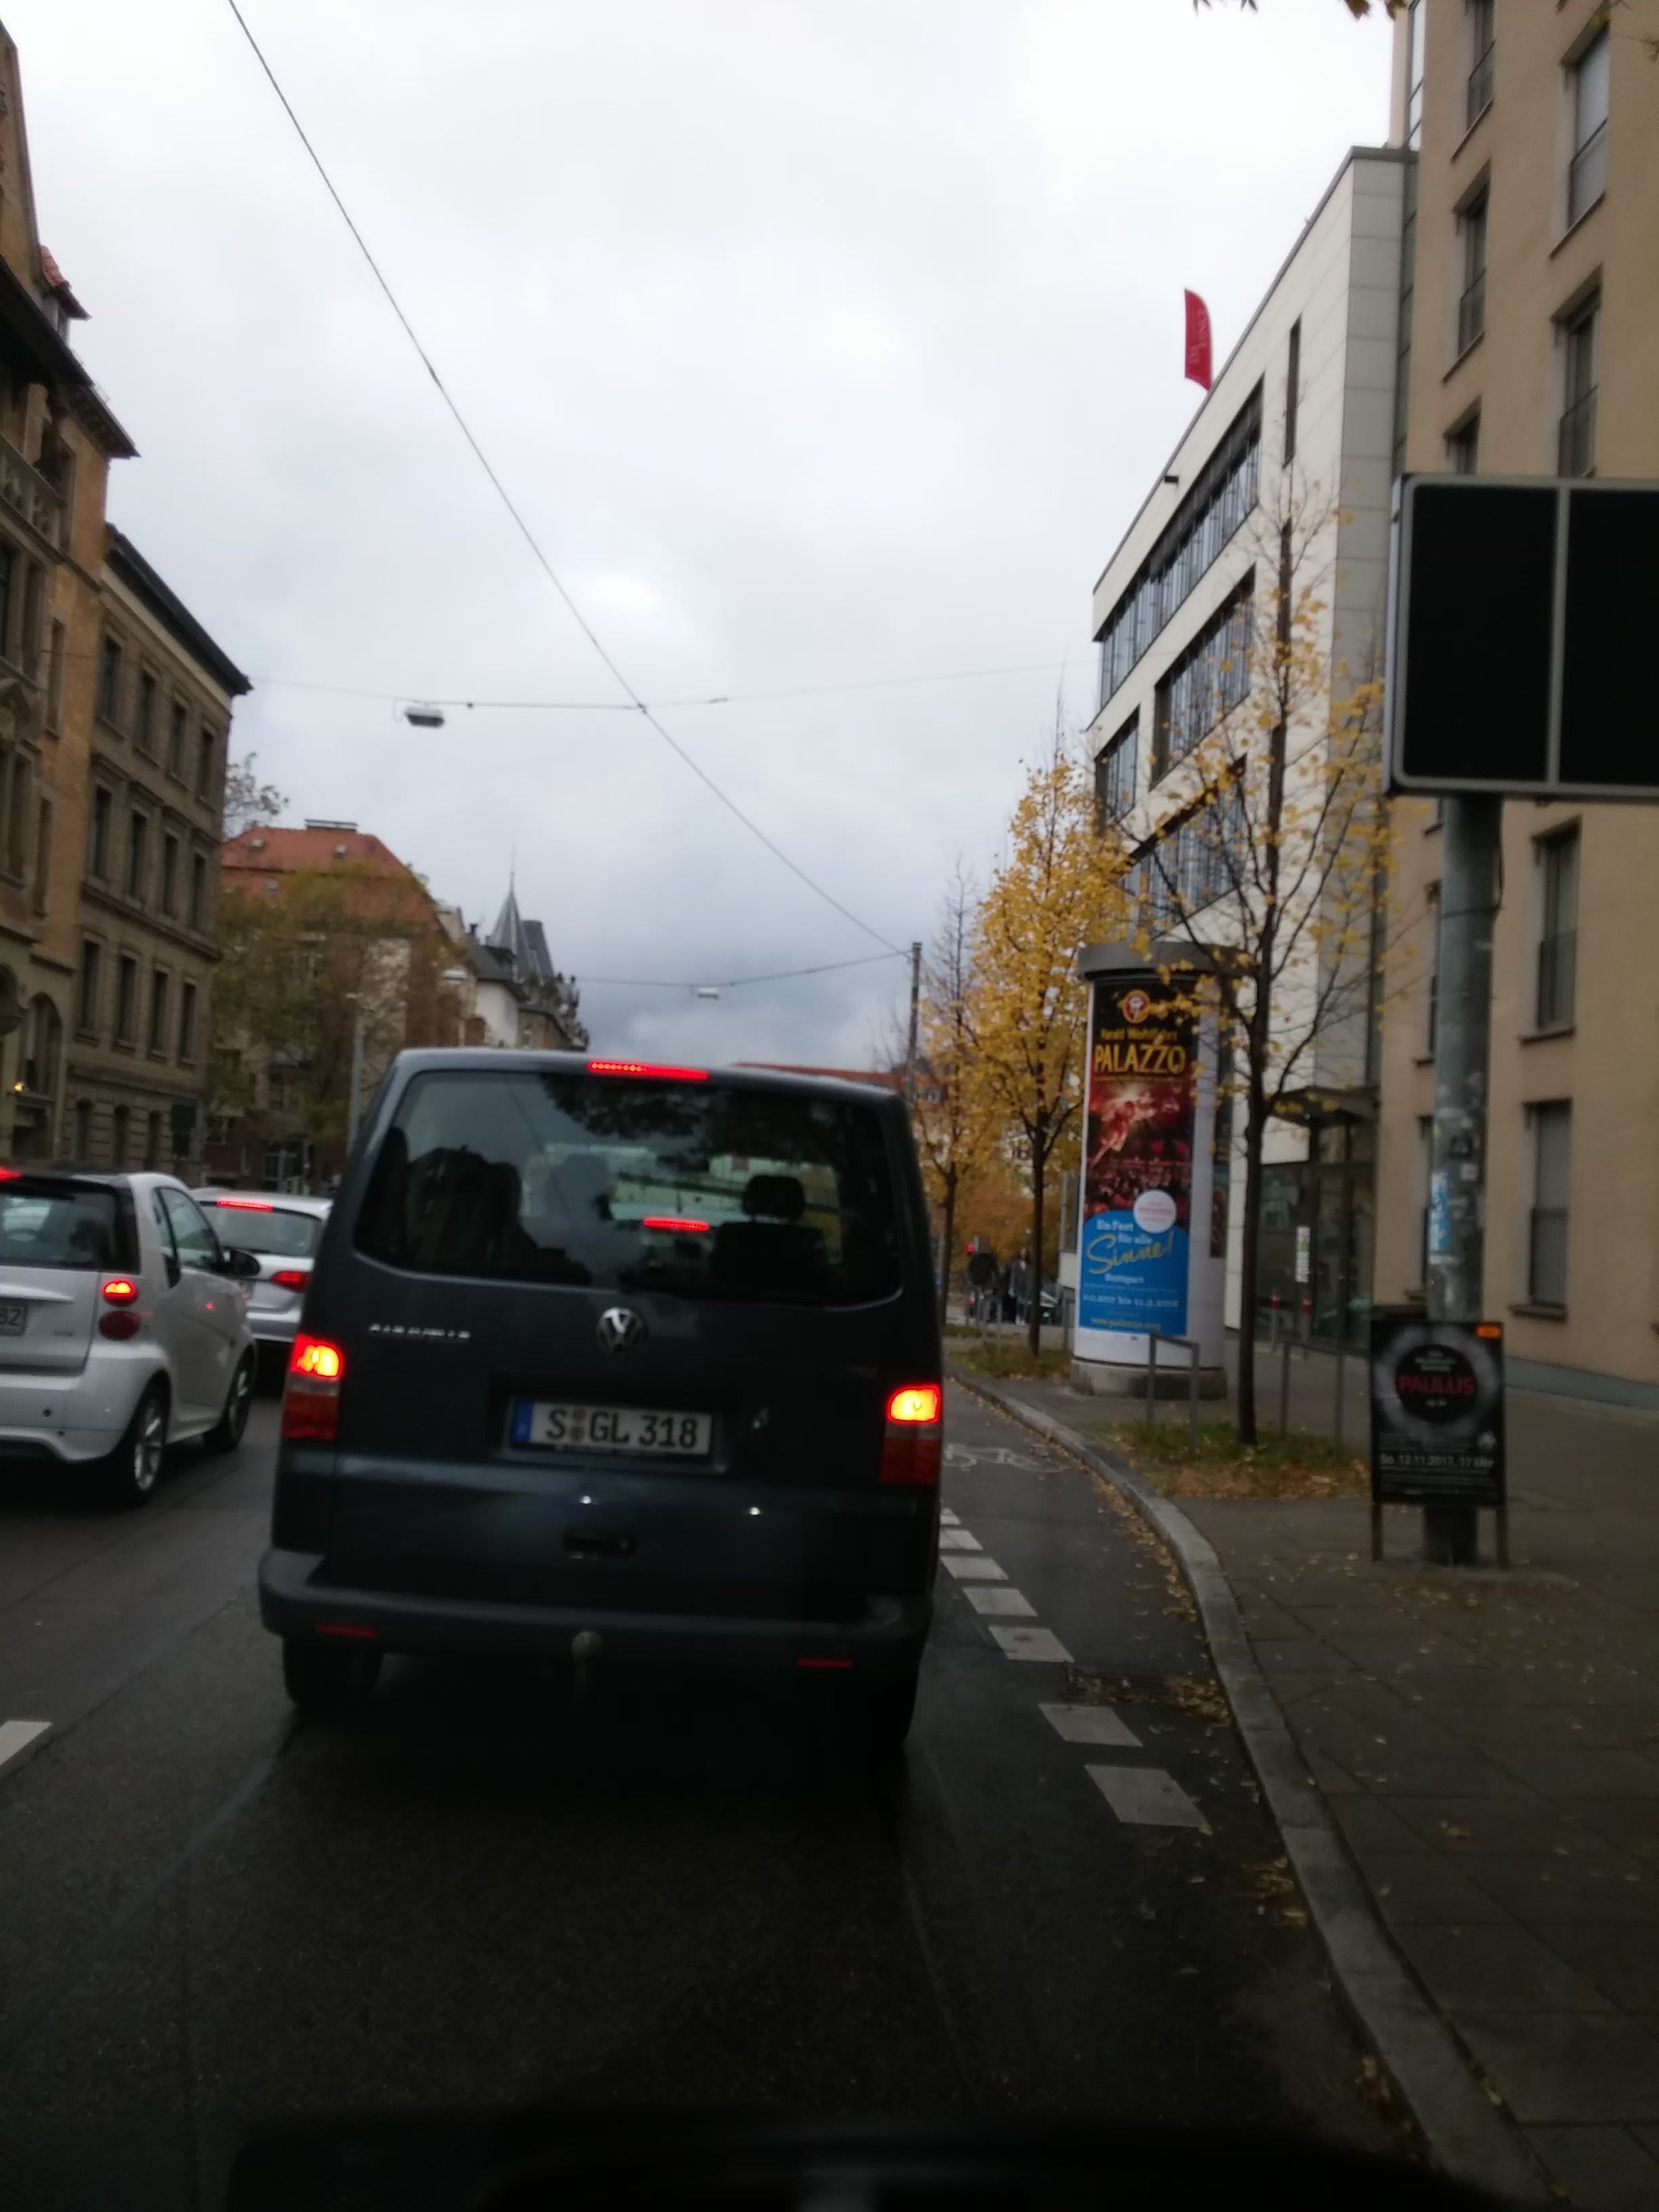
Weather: foggy
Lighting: day
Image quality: good
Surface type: driving surface
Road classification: footway
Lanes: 3
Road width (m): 13
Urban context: urban centre
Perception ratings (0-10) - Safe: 2.33, Lively: 8.85, Beautiful: 7.82, Boring: 2.13, Depressing: 3.97, Wealthy: 7.32